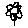
Label: flower